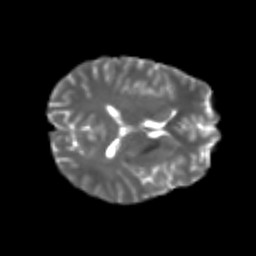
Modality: T2w
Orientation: axial
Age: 23
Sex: male
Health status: healthy
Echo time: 0.074 s